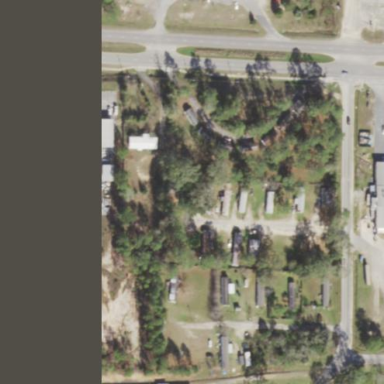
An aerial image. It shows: Residential area designated as trailer park.